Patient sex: F
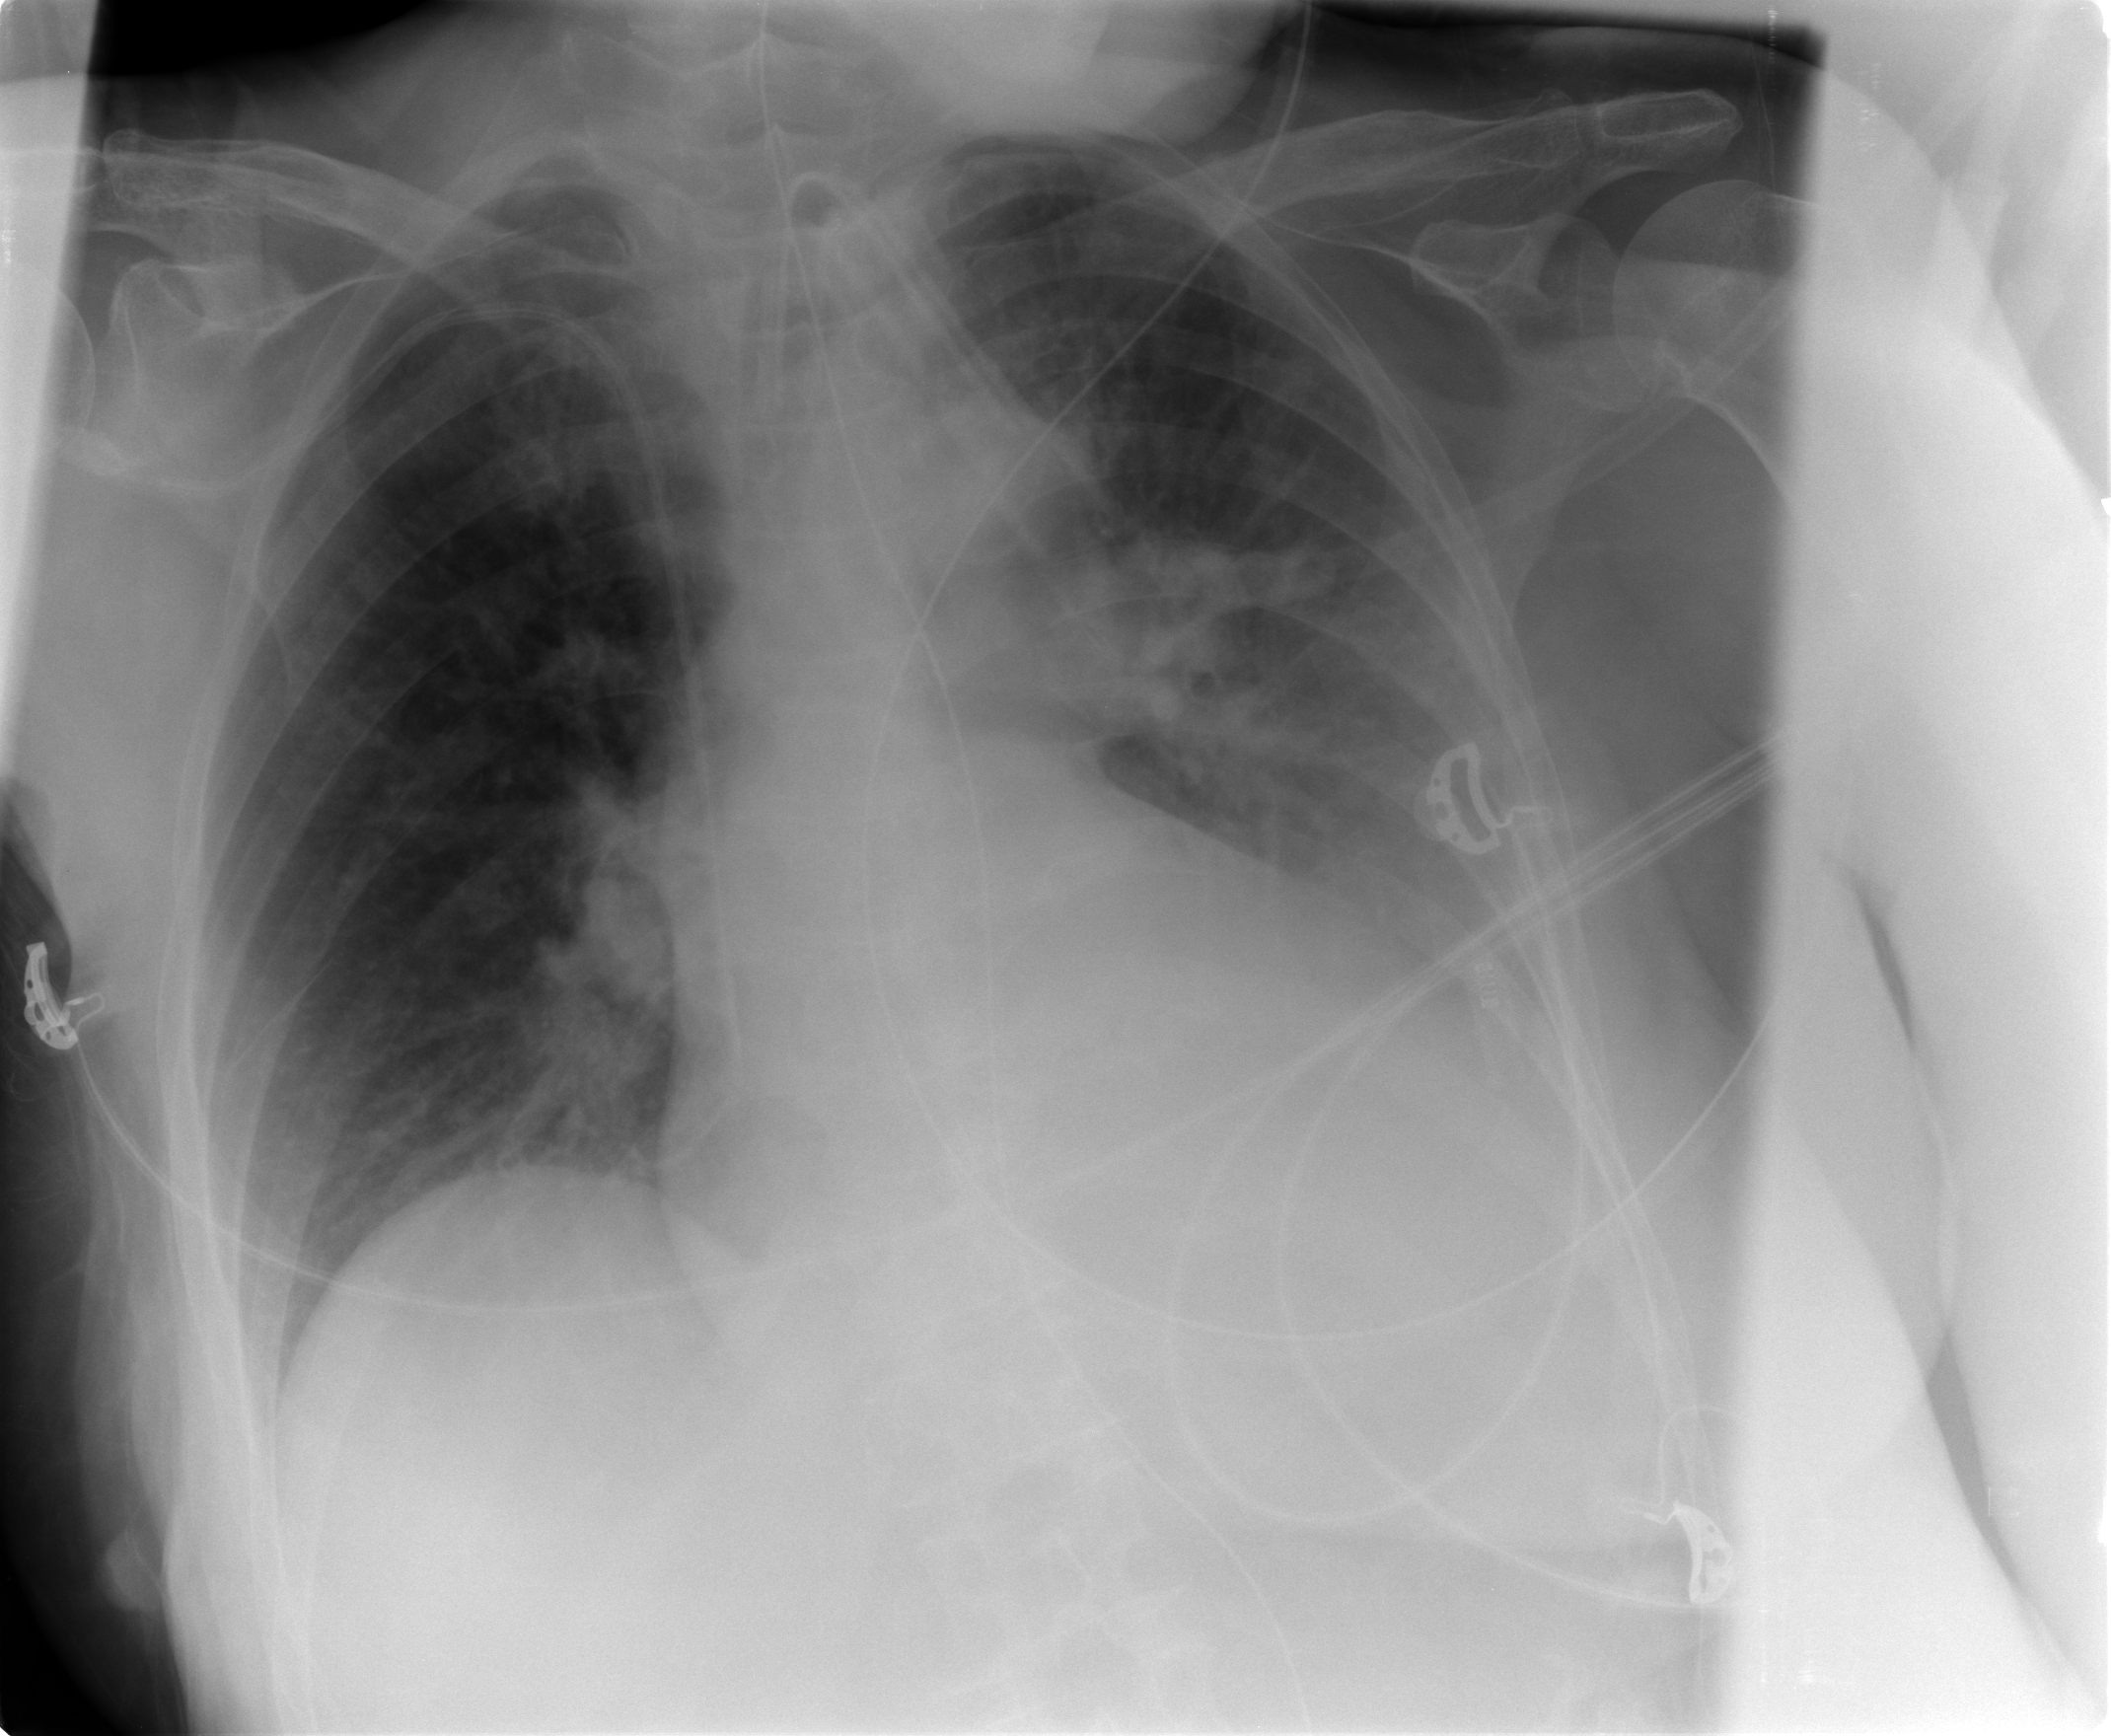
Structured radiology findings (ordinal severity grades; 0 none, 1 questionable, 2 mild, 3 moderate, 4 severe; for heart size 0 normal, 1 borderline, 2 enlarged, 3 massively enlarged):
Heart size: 3
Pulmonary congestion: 1
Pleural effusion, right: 0
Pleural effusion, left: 2
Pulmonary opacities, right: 2
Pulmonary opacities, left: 3
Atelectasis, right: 1
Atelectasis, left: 2